Question: I have multiple histograms that I would like to overlay on top of each other but I don't know how to do it. I found the code below but I don't know how to modify it to run on a loop instead of just two histograms.
'''
data1 = randn(100,1); % data of one size
data2 = randn(25, 1); % data of another size!
myBins = linspace(-3,3,10); % pick my own bin locations
% Hists will be the same size because we set the bin locations:
y1 = hist(data1, myBins);
y2 = hist(data2, myBins);
% plot the results:
figure(3);
bar(myBins, [y1;y2]');
title('Mixed size result');
'''

or what is a better way of comparing histograms if they are more than 10 or 20.
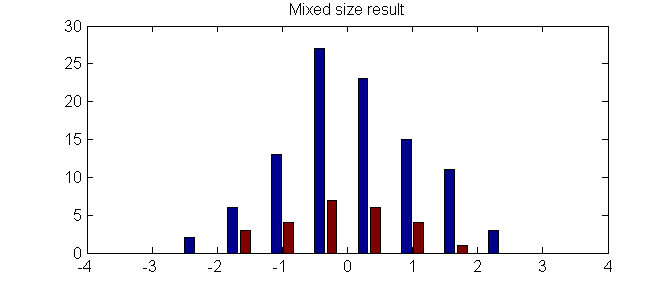
Answer: You could do the following, although it's not the only way:
'''
data = cell(1, N);
y = cell(1, N);
yBar = zeros(N, 10);
for i=1:N
data{1, i} = randn(10*round(rand(1,1)), 1);
y{1, i} = hist(data{1, i}, myBins);
yBar(i, :) = y{1, i};
end
yBar = yBar';
figure(3);
bar(myBins, yBar);
title('Mixed size result');
'''
Using the y cell is not obligatory of course, I left it there to actually show what's happening.